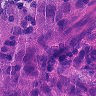
Metastatic tissue present: yes